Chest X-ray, AP view. Patient: 45 years old, sex F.
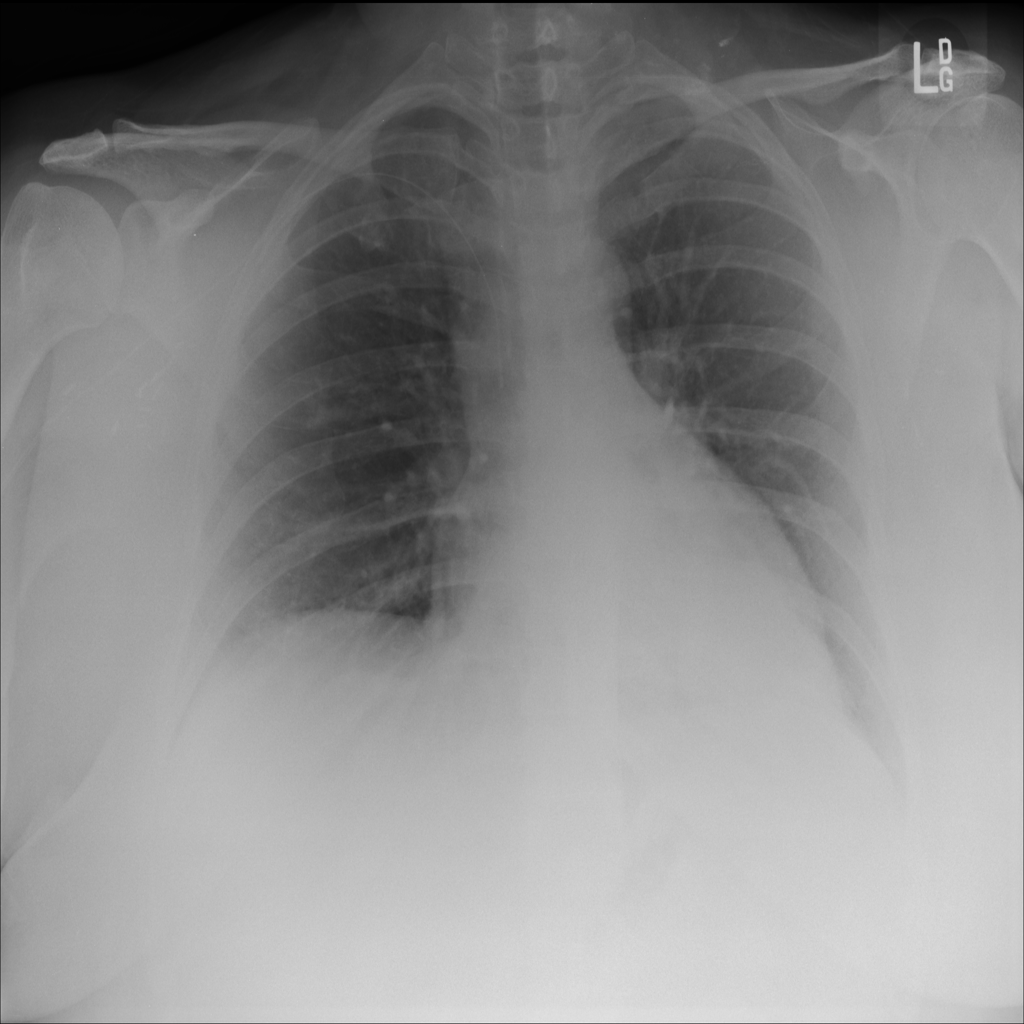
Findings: Mass